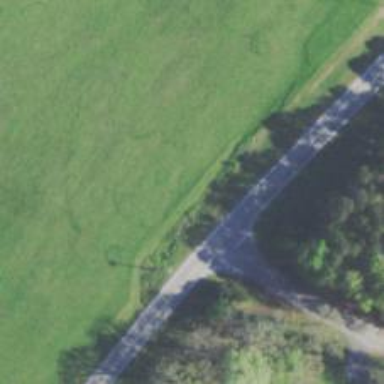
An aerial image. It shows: Road with stop sign.